Question: I am trying to implement a animation in objective-c where I have a NY skyline illustration as attached image. Requirement is to implement city lights animations where lights (square and rectangle boxes) in skyline buildings lit sequentially... in an appealing animated way. One of the ways to achieve this is using a set of sequential images (UIImageView.animationImages = array of images) but I am sure there might be better and more efficient ways to achieve this. I would greatly appreciate if someone can point me in the right direction.

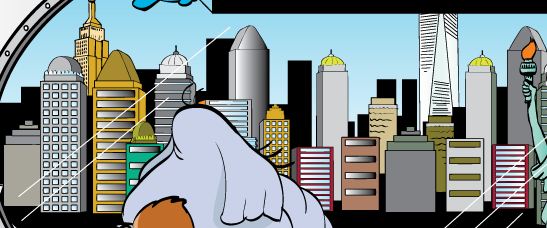
Answer: Why not have an array of CGRect's with the coords of each light.
Then you can simply move 1 UIView around the rects, or if lighting more than 1 at a time then move a couple of UIViews around.
EDIT-------
Just some quick code thrown together.
'''
- (void)viewDidLoad
{
[super viewDidLoad];
self.view.backgroundColor = [UIColor blackColor];
rects = [[NSMutableArray alloc] init];
lit = [[NSMutableArray alloc] init];
[rects addObject:[NSValue valueWithCGRect:CGRectMake(20, 20, 20, 20)]];
[rects addObject:[NSValue valueWithCGRect:CGRectMake(60, 20, 20, 20)]];
[rects addObject:[NSValue valueWithCGRect:CGRectMake(100, 20, 20, 20)]];
[rects addObject:[NSValue valueWithCGRect:CGRectMake(140, 20, 20, 20)]];
[rects addObject:[NSValue valueWithCGRect:CGRectMake(180, 20, 20, 20)]];
[rects addObject:[NSValue valueWithCGRect:CGRectMake(220, 20, 20, 20)]];
[rects addObject:[NSValue valueWithCGRect:CGRectMake(260, 20, 20, 20)]];
[rects addObject:[NSValue valueWithCGRect:CGRectMake(20, 60, 20, 20)]];
[rects addObject:[NSValue valueWithCGRect:CGRectMake(60, 60, 20, 20)]];
[rects addObject:[NSValue valueWithCGRect:CGRectMake(100, 60, 20, 20)]];
[rects addObject:[NSValue valueWithCGRect:CGRectMake(140, 60, 20, 20)]];
[rects addObject:[NSValue valueWithCGRect:CGRectMake(180, 60, 20, 20)]];
[rects addObject:[NSValue valueWithCGRect:CGRectMake(220, 60, 20, 20)]];
[rects addObject:[NSValue valueWithCGRect:CGRectMake(260, 60, 20, 20)]];
[rects addObject:[NSValue valueWithCGRect:CGRectMake(20, 100, 20, 20)]];
[rects addObject:[NSValue valueWithCGRect:CGRectMake(60, 100, 20, 20)]];
[rects addObject:[NSValue valueWithCGRect:CGRectMake(100, 100, 20, 20)]];
[rects addObject:[NSValue valueWithCGRect:CGRectMake(140, 100, 20, 20)]];
[rects addObject:[NSValue valueWithCGRect:CGRectMake(180, 100, 20, 20)]];
[rects addObject:[NSValue valueWithCGRect:CGRectMake(220, 100, 20, 20)]];
[rects addObject:[NSValue valueWithCGRect:CGRectMake(260, 100, 20, 20)]];
[rects addObject:[NSValue valueWithCGRect:CGRectMake(20, 140, 20, 20)]];
[rects addObject:[NSValue valueWithCGRect:CGRectMake(60, 140, 20, 20)]];
[rects addObject:[NSValue valueWithCGRect:CGRectMake(100, 140, 20, 20)]];
[rects addObject:[NSValue valueWithCGRect:CGRectMake(140, 140, 20, 20)]];
[rects addObject:[NSValue valueWithCGRect:CGRectMake(180, 140, 20, 20)]];
[rects addObject:[NSValue valueWithCGRect:CGRectMake(220, 140, 20, 20)]];
[rects addObject:[NSValue valueWithCGRect:CGRectMake(260, 140, 20, 20)]];
}
- (void)viewDidAppear:(BOOL)animated
{
[self lightRandomLight];
[self performSelector:@selector(switchOffRandomLight) withObject:nil afterDelay:1.0];
}
- (void)lightRandomLight
{
BOOL escape = NO;
int rand;
while (!escape) {
BOOL alreadyLit = NO;
rand = arc4random() % [rects count];
// Check if already lit
for (UIView *view in lit) {
CGRect litRect = view.frame;
CGRect ranRect = [[rects objectAtIndex:rand] CGRectValue];
if (CGRectContainsRect(litRect, ranRect)) {
alreadyLit = YES;
}
}
if (!alreadyLit) {
UIView *light = [[UIView alloc] initWithFrame:[[rects objectAtIndex:rand] CGRectValue]];
light.backgroundColor = [UIColor yellowColor];
[lit addObject:light];
[self.view addSubview:light];
escape = YES;
}
}
[self performSelector:@selector(lightRandomLight) withObject:nil afterDelay:0.2];
}
- (void)switchOffRandomLight
{
int rand = arc4random() % [lit count];
UIView *light = [lit objectAtIndex:rand];
[lit removeObject:light];
[light removeFromSuperview];
[self performSelector:@selector(switchOffRandomLight) withObject:nil afterDelay:0.5];
}
'''